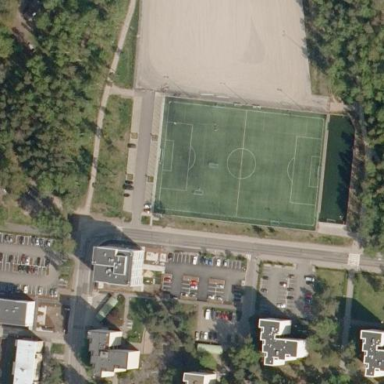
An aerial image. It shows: Soccer pitch with artificial turf enclosed by fence.